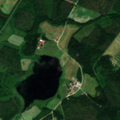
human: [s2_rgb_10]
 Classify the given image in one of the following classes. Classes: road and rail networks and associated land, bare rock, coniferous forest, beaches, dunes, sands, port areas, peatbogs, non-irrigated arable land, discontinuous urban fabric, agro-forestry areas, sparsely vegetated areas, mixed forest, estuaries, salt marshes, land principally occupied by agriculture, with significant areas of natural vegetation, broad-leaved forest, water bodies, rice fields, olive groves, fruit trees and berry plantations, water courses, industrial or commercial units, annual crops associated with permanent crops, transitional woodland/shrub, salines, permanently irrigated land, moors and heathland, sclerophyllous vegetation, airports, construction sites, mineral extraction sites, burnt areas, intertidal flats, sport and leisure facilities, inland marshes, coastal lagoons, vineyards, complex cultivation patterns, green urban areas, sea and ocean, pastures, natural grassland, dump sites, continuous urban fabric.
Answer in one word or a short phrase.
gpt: non-irrigated arable land, land principally occupied by agriculture, with significant areas of natural vegetation, coniferous forest, mixed forest